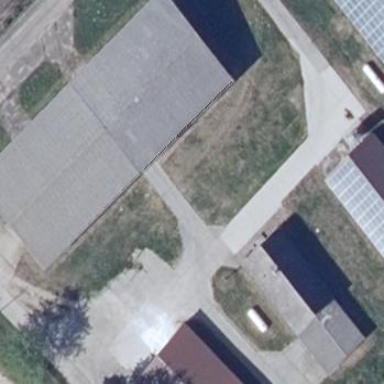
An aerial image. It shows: Farm auxiliary building with gabled roof.